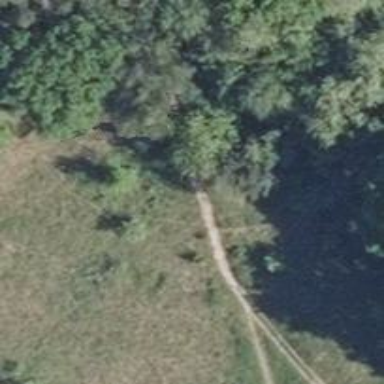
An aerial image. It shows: Path covered with grass.